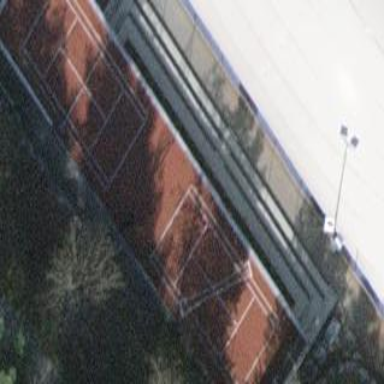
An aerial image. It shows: Tennis court on pitch.